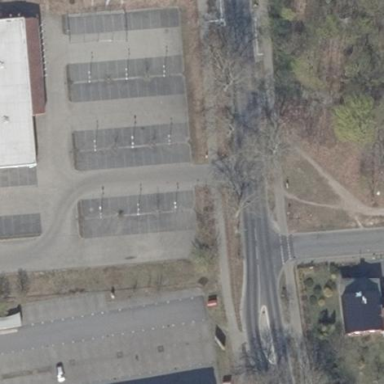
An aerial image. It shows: Street-side parking area.